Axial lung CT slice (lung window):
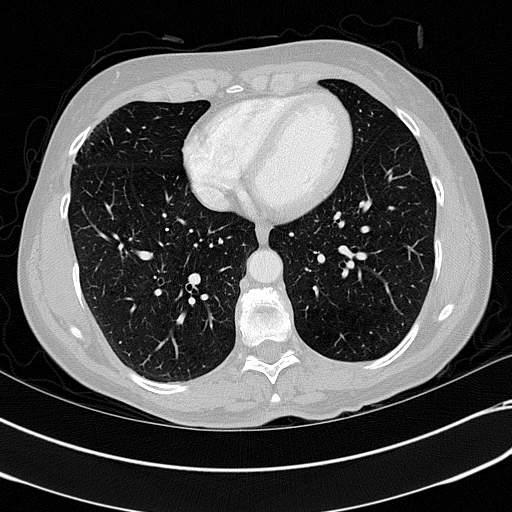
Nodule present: no